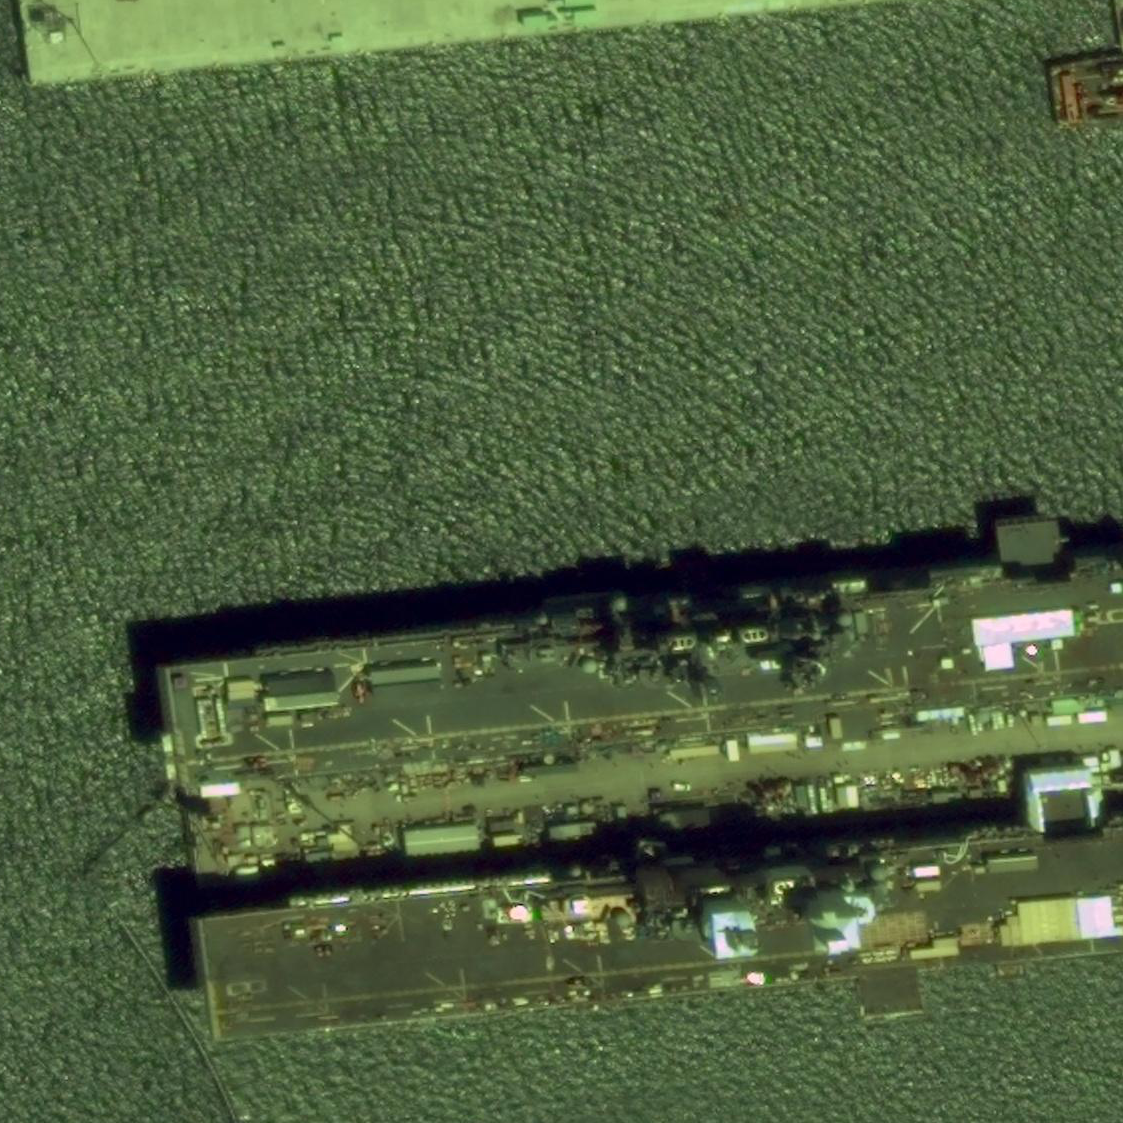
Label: assault